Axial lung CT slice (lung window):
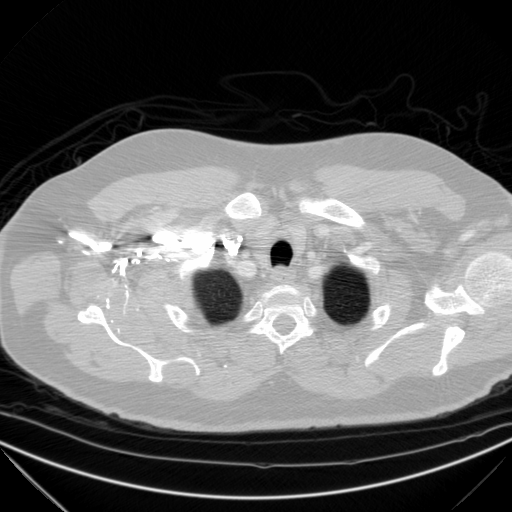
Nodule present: no